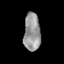
Tissue: prostate
Cell type: Epithelial cells
Senescence score: 0.3202
Nuclear area (px): 609
Mean DAPI intensity: 152.323